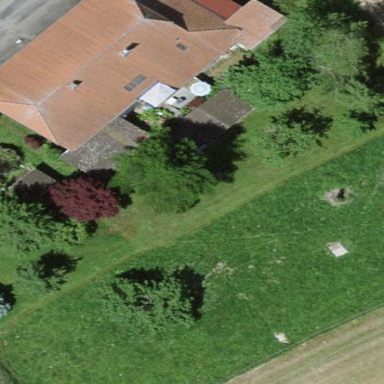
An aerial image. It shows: Farmyard area.